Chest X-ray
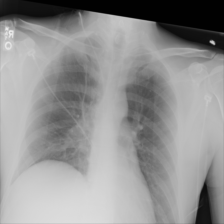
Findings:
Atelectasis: negative
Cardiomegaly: negative
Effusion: negative
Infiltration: negative
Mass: negative
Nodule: negative
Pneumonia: negative
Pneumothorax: negative
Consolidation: negative
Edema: negative
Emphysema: negative
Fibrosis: negative
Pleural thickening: negative
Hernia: negative